Field crop: maize
Growth stage: 2
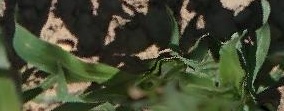
Species: maize